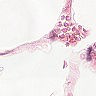
Metastatic tissue present: no